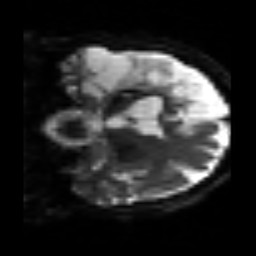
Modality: sbref
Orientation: coronal
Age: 46
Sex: male
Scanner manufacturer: siemens
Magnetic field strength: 3 T
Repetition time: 3.2 s
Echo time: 0.081 s